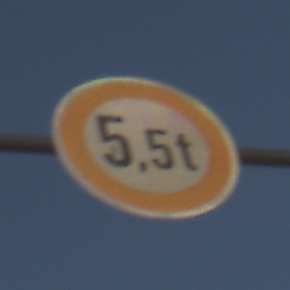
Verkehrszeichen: TatsaechlicheMasse
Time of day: SunriseSunset
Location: Outdoor (Nature)
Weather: Clear
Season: NotSpecified
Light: Natural